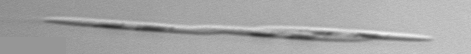
Label: Pseudo-nitzschia